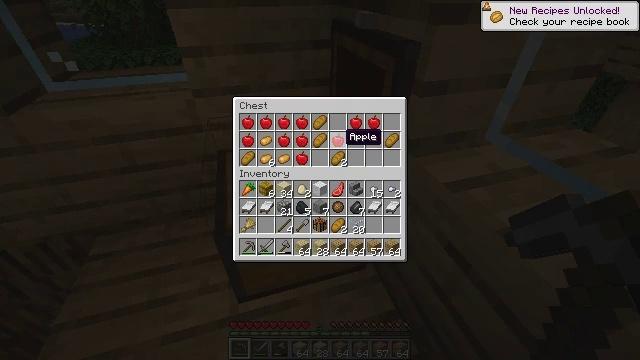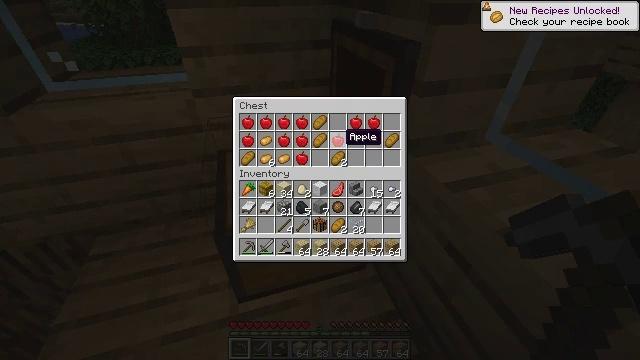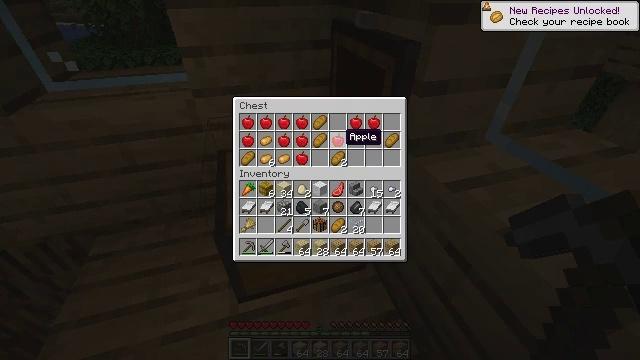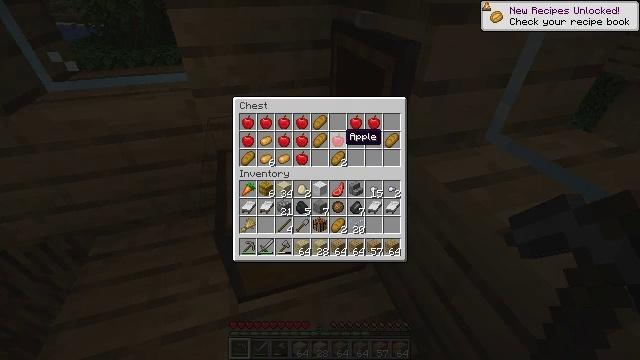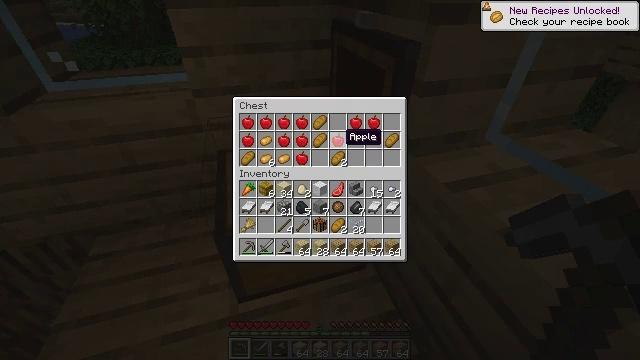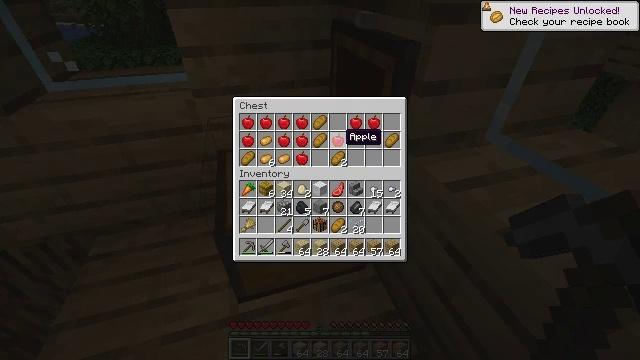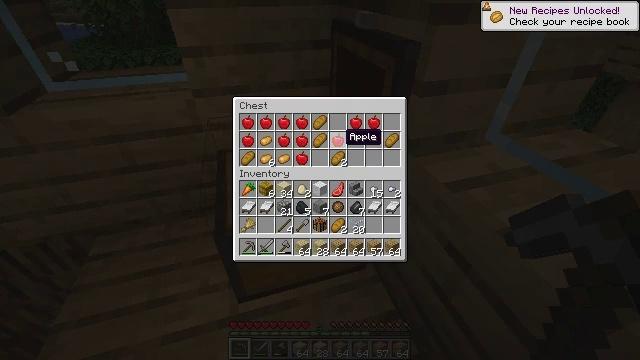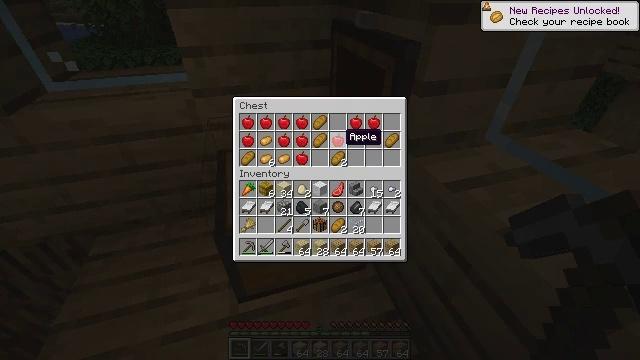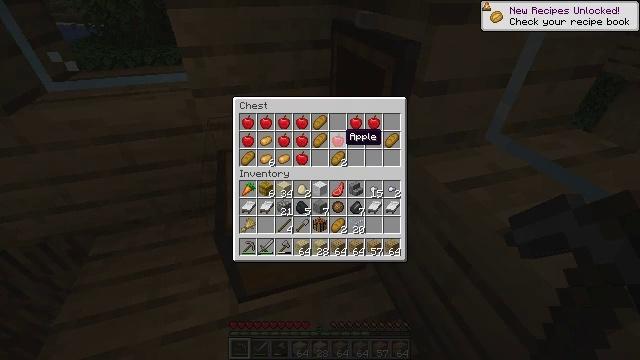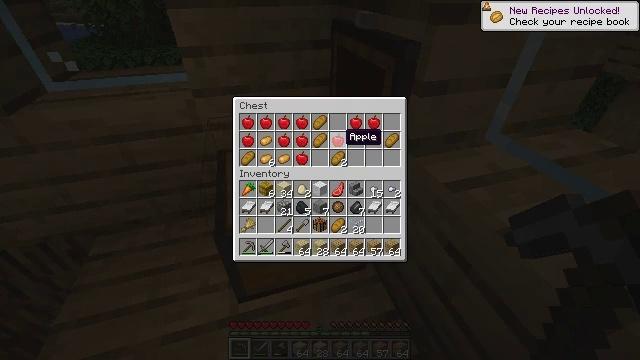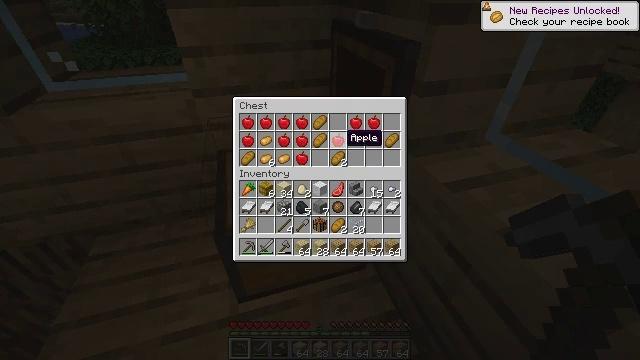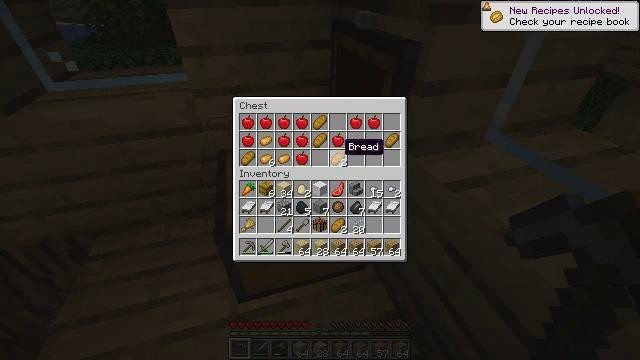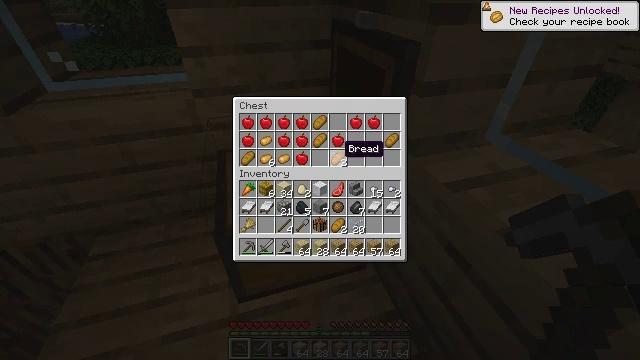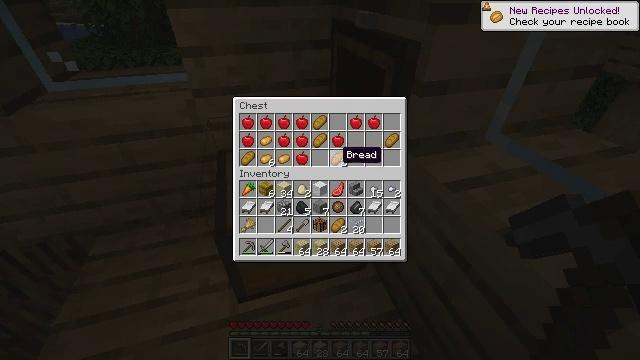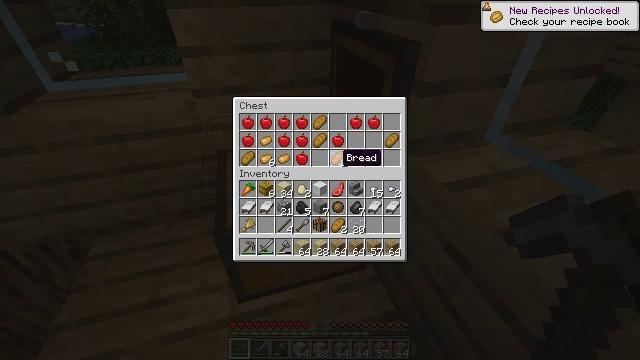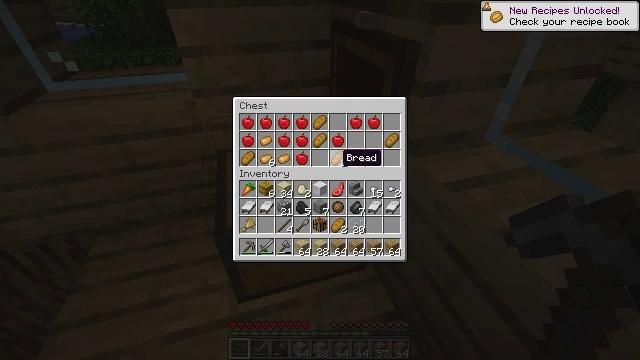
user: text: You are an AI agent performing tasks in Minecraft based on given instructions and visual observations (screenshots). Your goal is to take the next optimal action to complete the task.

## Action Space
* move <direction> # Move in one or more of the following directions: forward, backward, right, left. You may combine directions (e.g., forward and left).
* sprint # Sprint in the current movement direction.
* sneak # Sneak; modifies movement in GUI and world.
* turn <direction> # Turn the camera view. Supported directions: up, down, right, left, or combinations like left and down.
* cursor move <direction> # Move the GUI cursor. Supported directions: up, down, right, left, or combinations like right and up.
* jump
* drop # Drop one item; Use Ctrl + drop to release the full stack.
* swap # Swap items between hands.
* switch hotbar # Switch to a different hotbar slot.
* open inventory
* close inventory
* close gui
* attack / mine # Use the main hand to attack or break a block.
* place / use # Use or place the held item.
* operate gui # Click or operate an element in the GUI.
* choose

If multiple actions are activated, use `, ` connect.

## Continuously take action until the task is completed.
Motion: motion action
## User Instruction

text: Mine the white bed.
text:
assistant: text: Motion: no_op
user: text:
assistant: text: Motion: no_op
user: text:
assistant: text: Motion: no_op
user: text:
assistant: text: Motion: no_op
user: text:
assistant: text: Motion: no_op
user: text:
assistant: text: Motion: no_op
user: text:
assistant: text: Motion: no_op
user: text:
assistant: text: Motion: no_op
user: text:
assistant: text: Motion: no_op
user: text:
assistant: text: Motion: no_op
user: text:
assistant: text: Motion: cursor move down
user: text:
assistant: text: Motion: no_op
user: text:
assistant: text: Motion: no_op
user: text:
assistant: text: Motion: no_op
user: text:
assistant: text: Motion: no_op
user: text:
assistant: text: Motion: no_op
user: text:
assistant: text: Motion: no_op
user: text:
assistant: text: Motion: no_op
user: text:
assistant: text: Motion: no_op
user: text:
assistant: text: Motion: no_op
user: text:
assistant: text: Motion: no_op
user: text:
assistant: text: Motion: no_op
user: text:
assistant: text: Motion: no_op
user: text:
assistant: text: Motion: no_op
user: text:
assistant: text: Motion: no_op
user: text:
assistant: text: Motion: operate gui
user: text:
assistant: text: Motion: operate gui
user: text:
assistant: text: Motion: operate gui
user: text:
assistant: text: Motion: no_op
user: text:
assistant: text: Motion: no_op